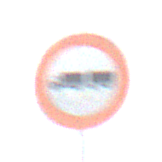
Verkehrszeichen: VerbotLastkraftwagenMitAnhaenger
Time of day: Midday
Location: Outdoor (Nature)
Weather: PartlyCloudy
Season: NotSpecified
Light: Natural